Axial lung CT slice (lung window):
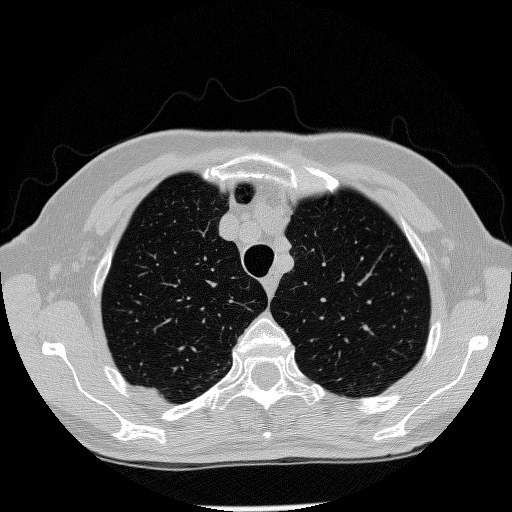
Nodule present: no